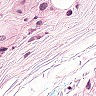
Metastatic tissue present: yes